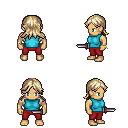
a pixel art fantasy rpg character, male body template, human, tanned skin, teal sleeveless shirt, red pants, white blonde loose hair, bracelets, dagger, four views (front, back, left, right), 2x2 character sprite sheet, small pixel art, hard edges, no anti-aliasing